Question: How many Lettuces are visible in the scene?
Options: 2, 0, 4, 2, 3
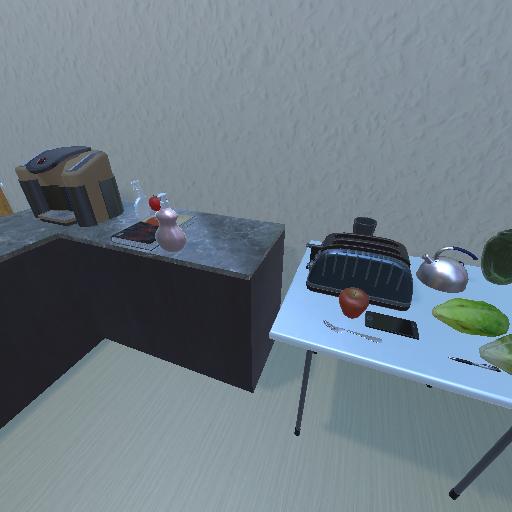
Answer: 2